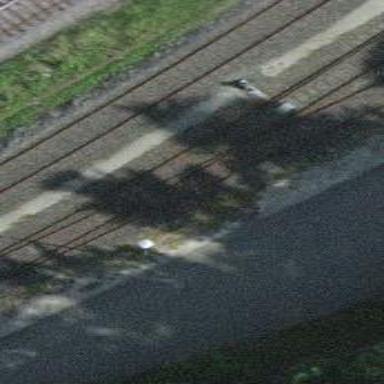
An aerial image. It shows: Railway switch.